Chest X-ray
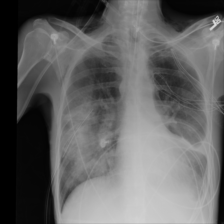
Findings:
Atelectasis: negative
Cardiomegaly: negative
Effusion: negative
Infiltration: negative
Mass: negative
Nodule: negative
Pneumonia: negative
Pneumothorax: negative
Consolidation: negative
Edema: negative
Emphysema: negative
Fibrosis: negative
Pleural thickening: negative
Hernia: negative